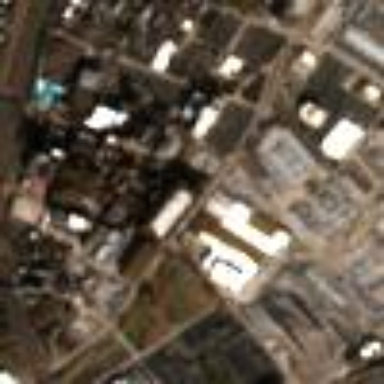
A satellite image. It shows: Protected industrial site with brewery.